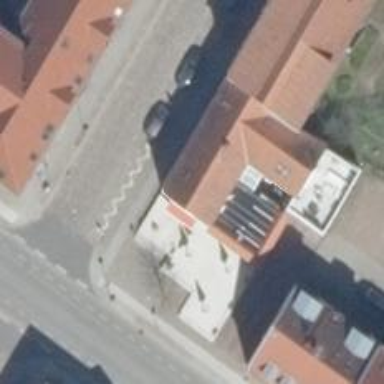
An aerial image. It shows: Ice cream stand or shop.